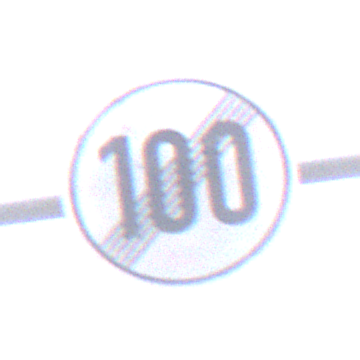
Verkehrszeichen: EndeGeschwindigkeit100
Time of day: MorningAfternoon
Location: Outdoor (Urban)
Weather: Overcast
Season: NotSpecified
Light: Natural